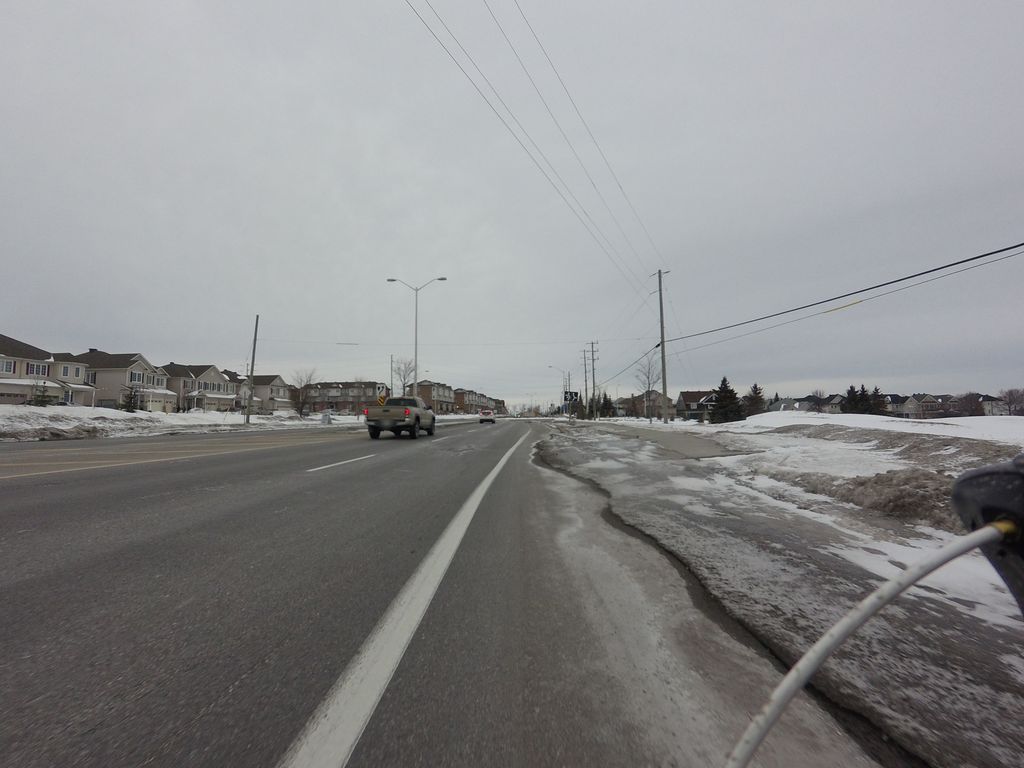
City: ottawa-gatineau